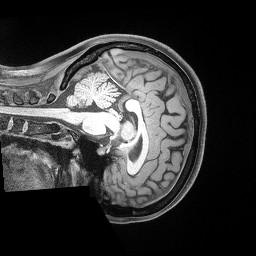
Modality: T1w
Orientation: sagittal
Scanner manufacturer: siemens
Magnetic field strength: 3 T
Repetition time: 2.53 s
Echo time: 0.00169 s